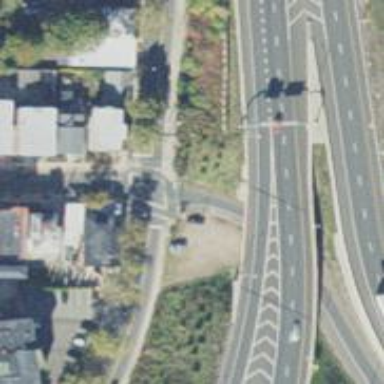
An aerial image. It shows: Asphalt surface bridge on motorway link.